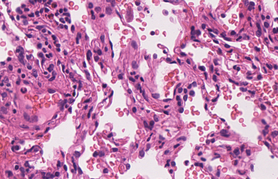
Tumor epithelial tissue: no
Tumor-associated stroma tissue: no
Normal tissue: yes